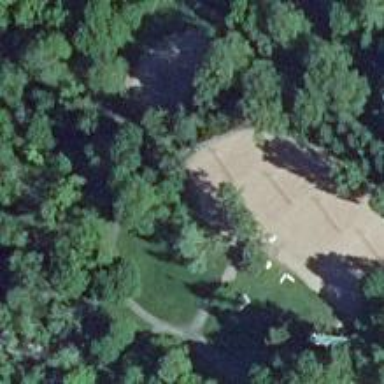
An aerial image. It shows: Hole used for both golf and disc golf.